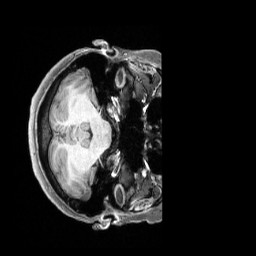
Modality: T1w
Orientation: axial
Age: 28
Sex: female
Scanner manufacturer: siemens
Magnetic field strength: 3 T
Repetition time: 2.3 s
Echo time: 0.00228 s